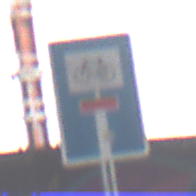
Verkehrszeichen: SackgasseRadverkehrDurchlaessig
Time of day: Midday
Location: Roofed (Special)
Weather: Overcast
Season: NotSpecified
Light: Natural